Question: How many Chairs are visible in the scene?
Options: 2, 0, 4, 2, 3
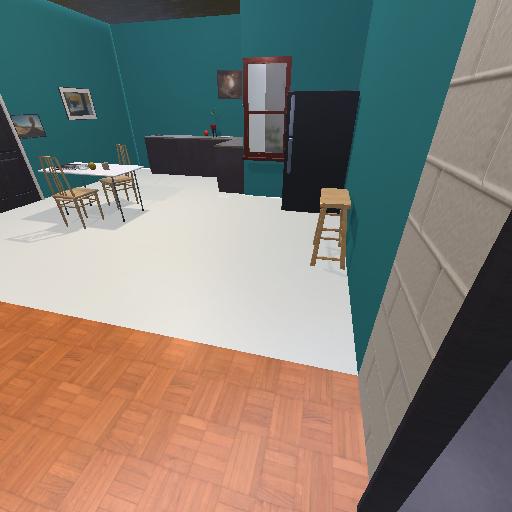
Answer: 2